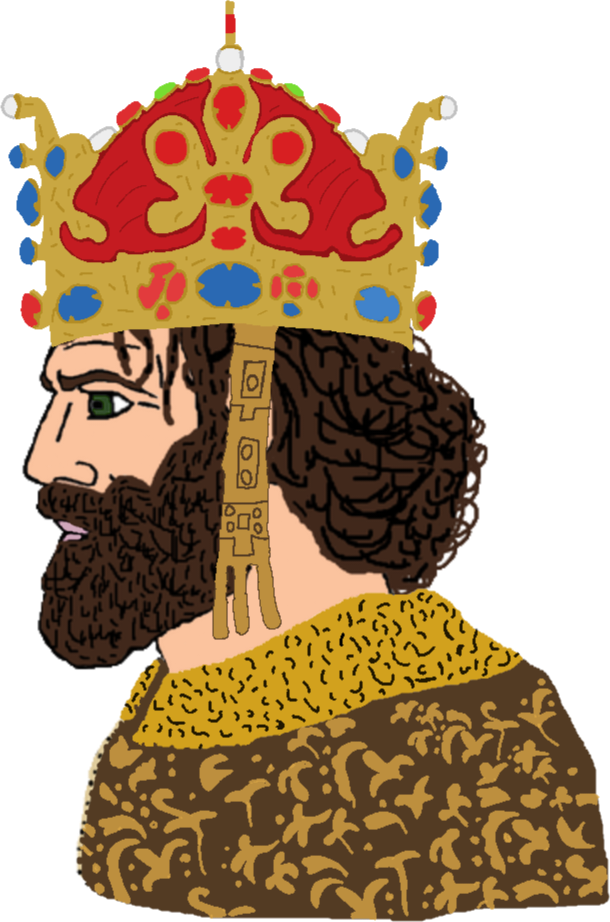
Label: 4_Yes_Chad